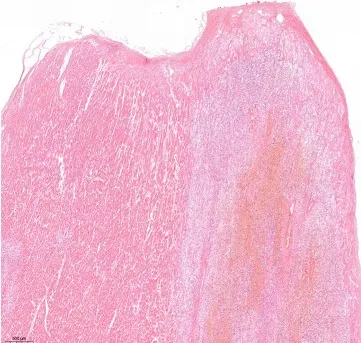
Histopathology examination of the trauma site on right ventricular anterior wall: thrombosis, degenerated and necrotic myocardium, and macrophages infiltration. H&E staining, 20x.
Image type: pathology (h&e)